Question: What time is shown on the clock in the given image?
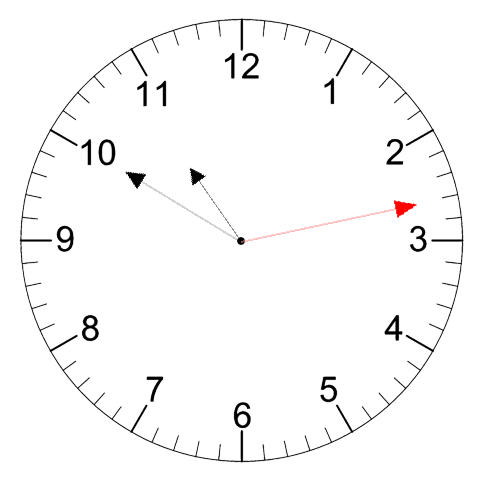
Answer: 10:50:13